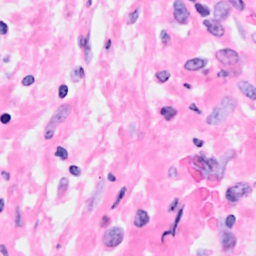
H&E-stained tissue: Breast